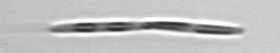
Label: Pseudo-nitzschia